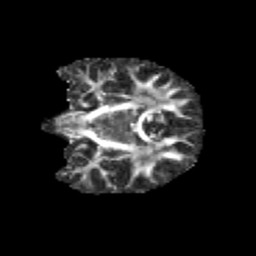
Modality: FA
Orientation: coronal
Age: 10
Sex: female
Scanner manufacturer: siemens
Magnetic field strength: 3 T
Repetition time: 3.8 s
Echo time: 0.07 s